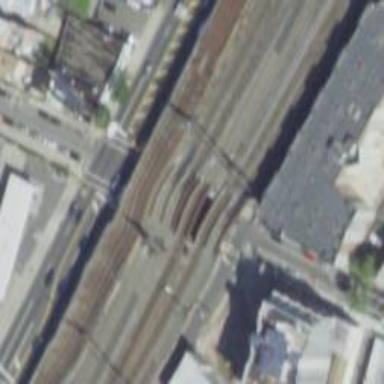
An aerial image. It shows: Bridge over electrified railway with contact line.